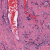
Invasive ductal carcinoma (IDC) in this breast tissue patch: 0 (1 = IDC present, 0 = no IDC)